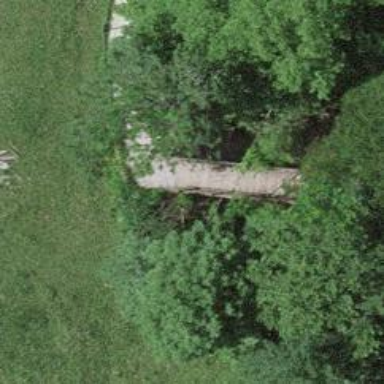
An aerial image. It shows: Track road on bridge.